Question: I was wondering if it was possible to access a direct block of memory using C/C++ and grab the value. For example:
'''
int i = 15;
int *p = &i;
cout << &i;
'''
If I took the printed value here, that would give me the address of the variable i, which contains the value 15. I will just say it printed out 0x0ff9c1 for this example. If I have a separate program which declares a pointer like so...
'''
int *p = 0x0ff9c1;
cout << *p;
'''
Would it be possible to print out that 15 that the other application placed in the memory block 0x0ff9c1? I know my pointer declaration with the memory address is incorrect, I am unsure how to do it otherwise. I have tried using 'memcopy' but I have not been able to get that to work either. I know this is possible somehow as I have a program called Cheat Engine which modifies game memory address values to gain unfair advantages. I have been successful in placing the printed memory location and obtaining the value (15) though Cheat Engine. My goal is to do this using C++.
If this is too confusing, basically I would like to access a variable that another application stored using its memory address and print out the value. I am using Windows 7 x64 with MinGW compiler if that matters. Thanks!
PS: I'll post a picture of what Cheat Engine does to give a better idea.

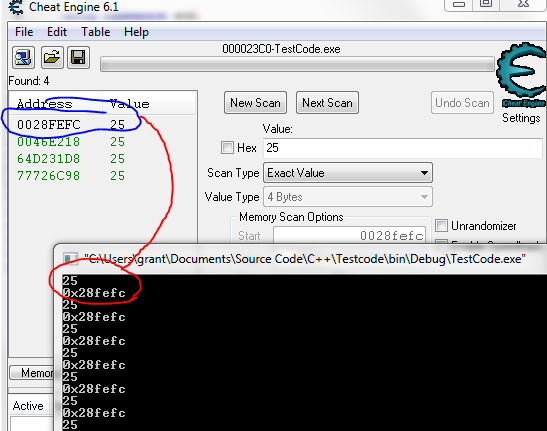
Answer: The two processes have separate address spaces. One process cannot access another processses memory unless it is explicily shared memory.